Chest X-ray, PA view. Patient: 55 years old, sex F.
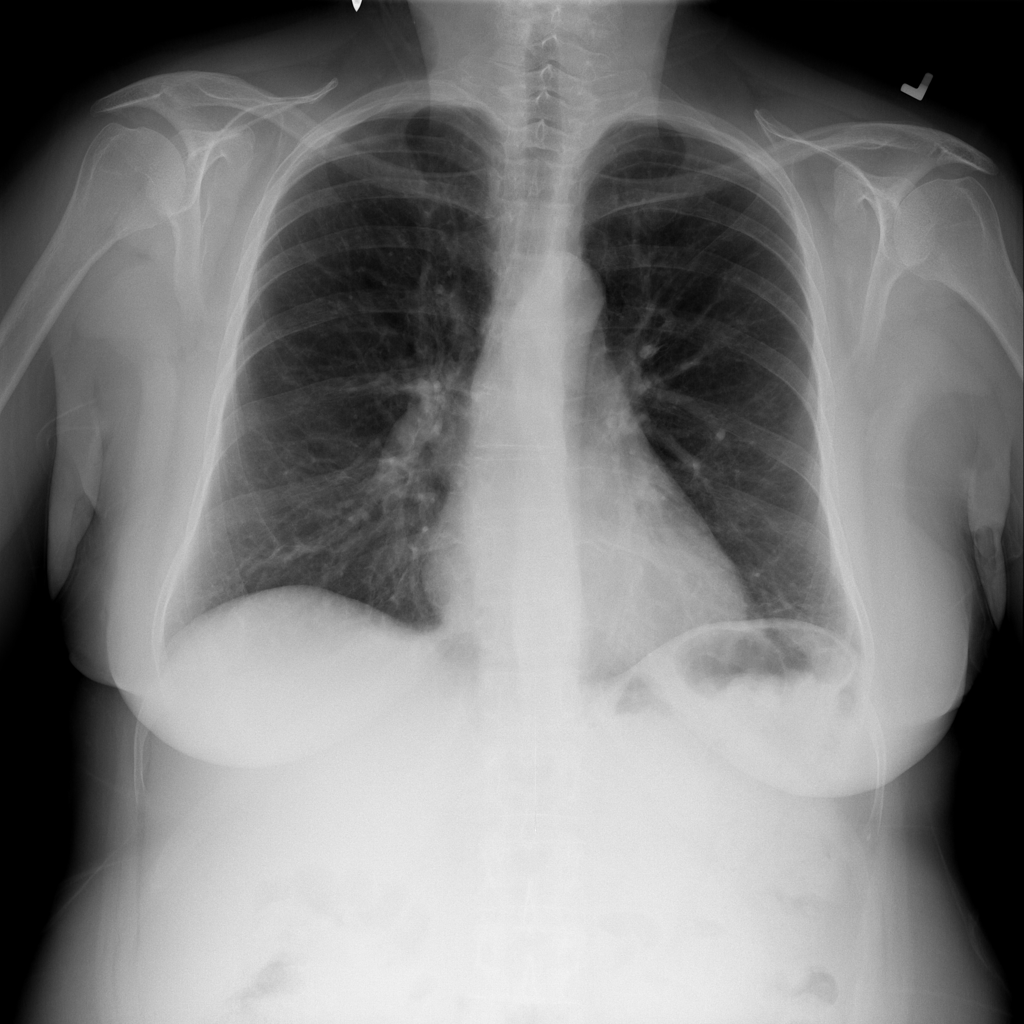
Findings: No Finding